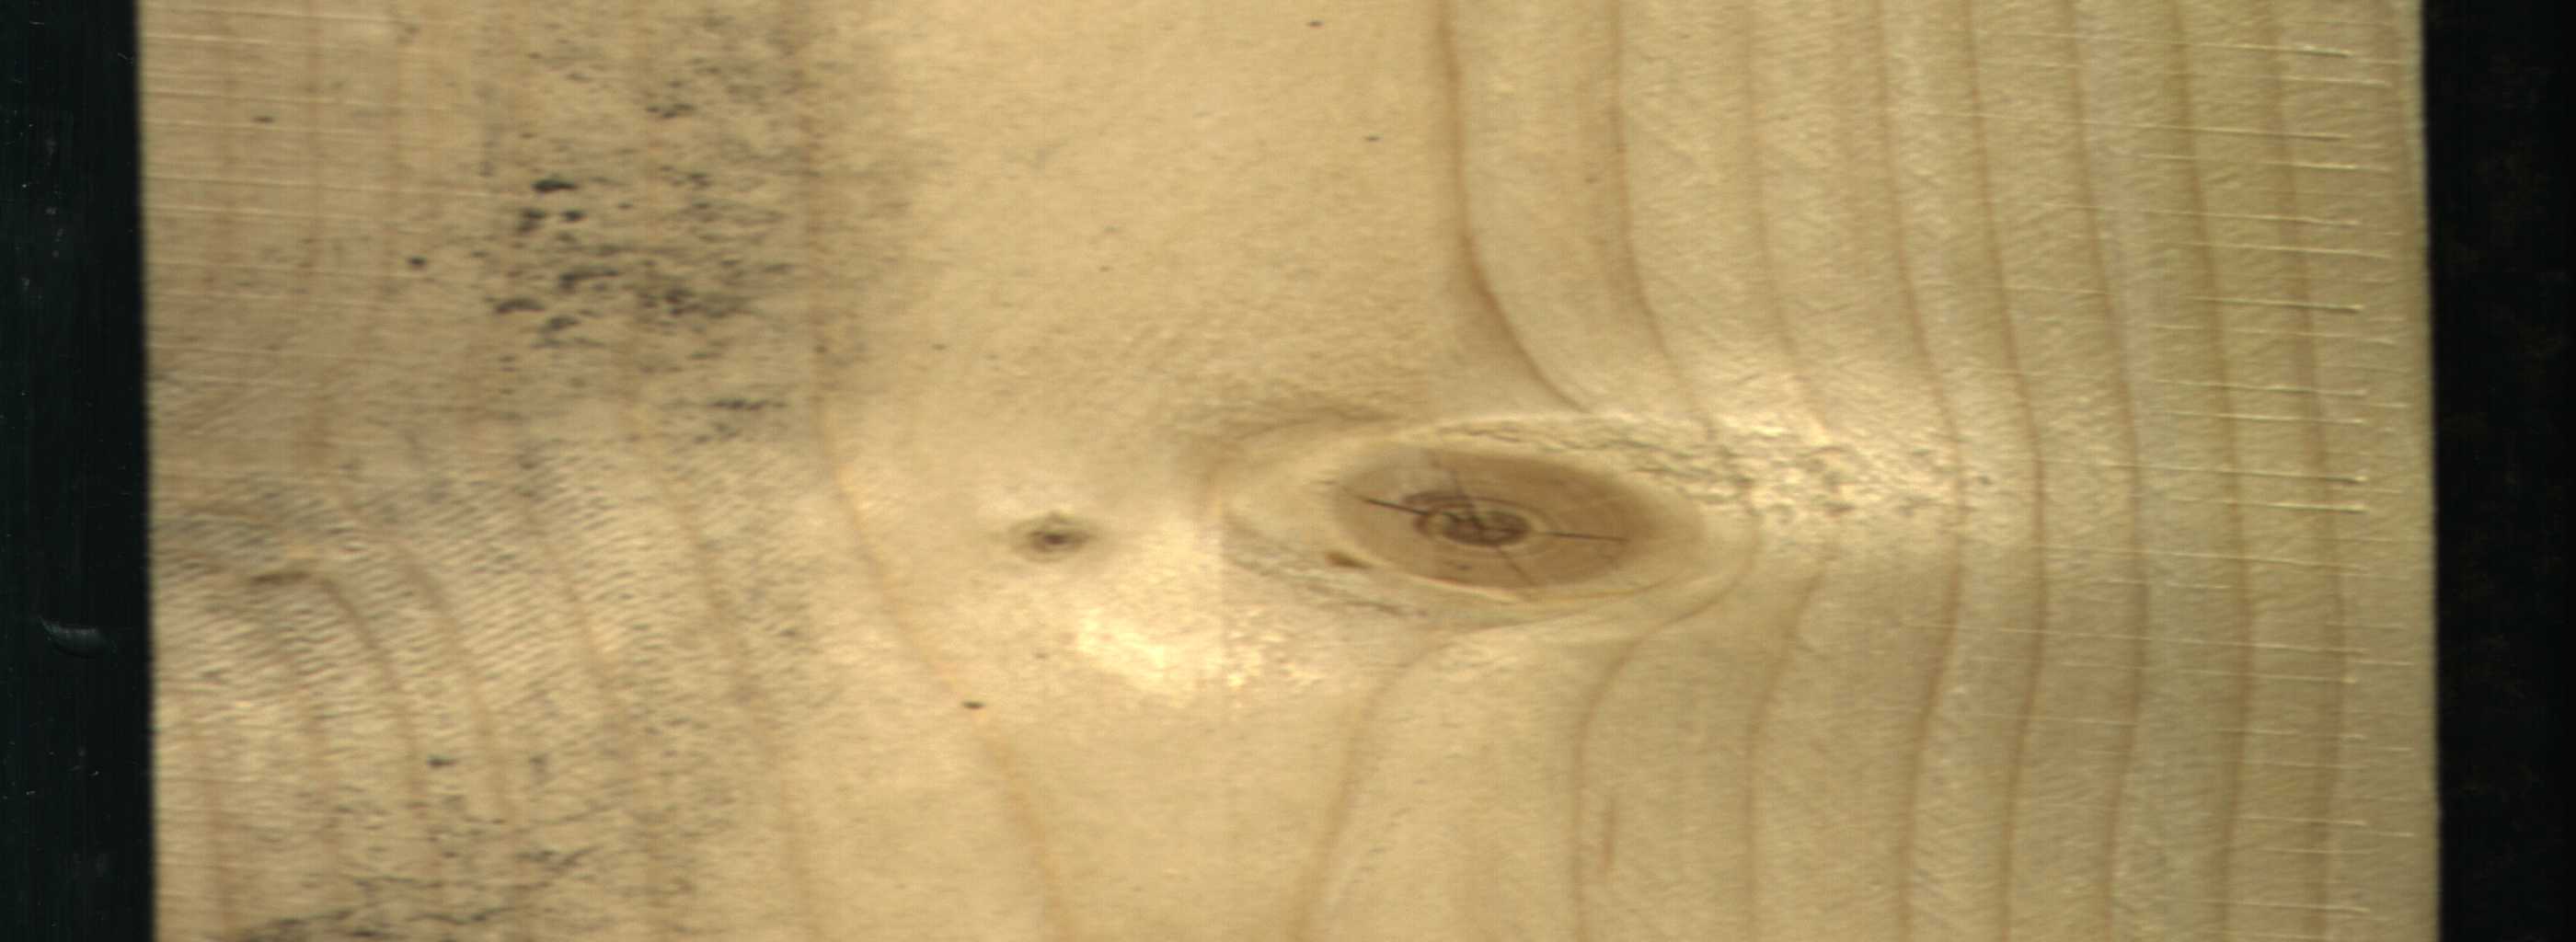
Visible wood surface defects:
knot_with_crack
Live_Knot